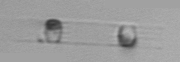
Label: Skeletonema